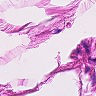
Metastatic tissue present: no